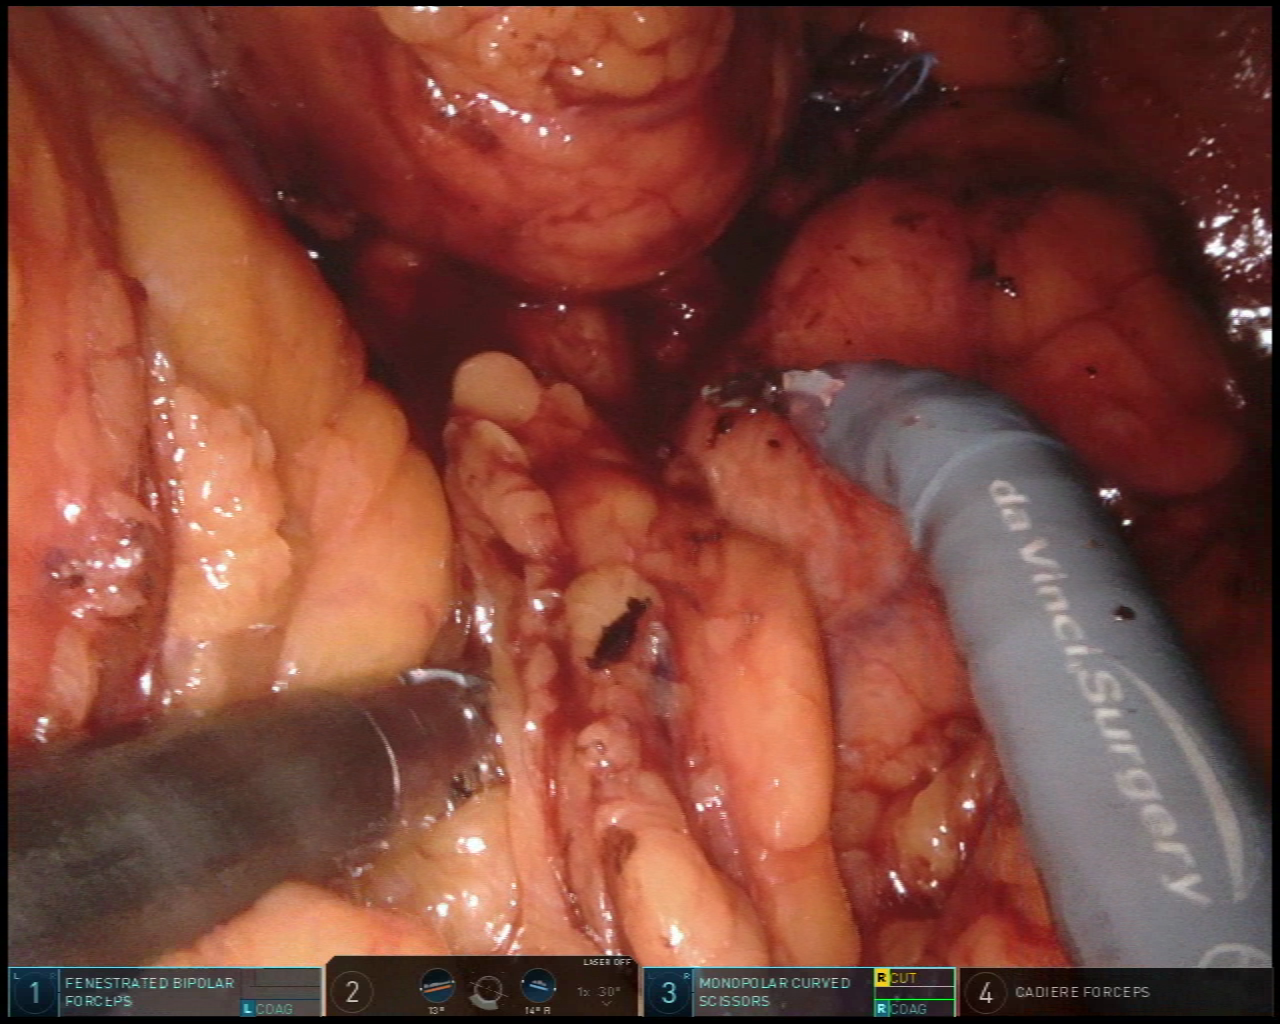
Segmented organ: stomach
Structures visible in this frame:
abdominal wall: no
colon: no
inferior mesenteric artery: no
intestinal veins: no
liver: no
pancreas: no
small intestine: no
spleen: no
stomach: yes
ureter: no
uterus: no
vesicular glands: no